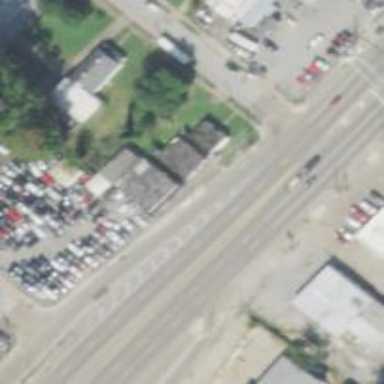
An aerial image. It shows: Primary link road with asphalt surface.